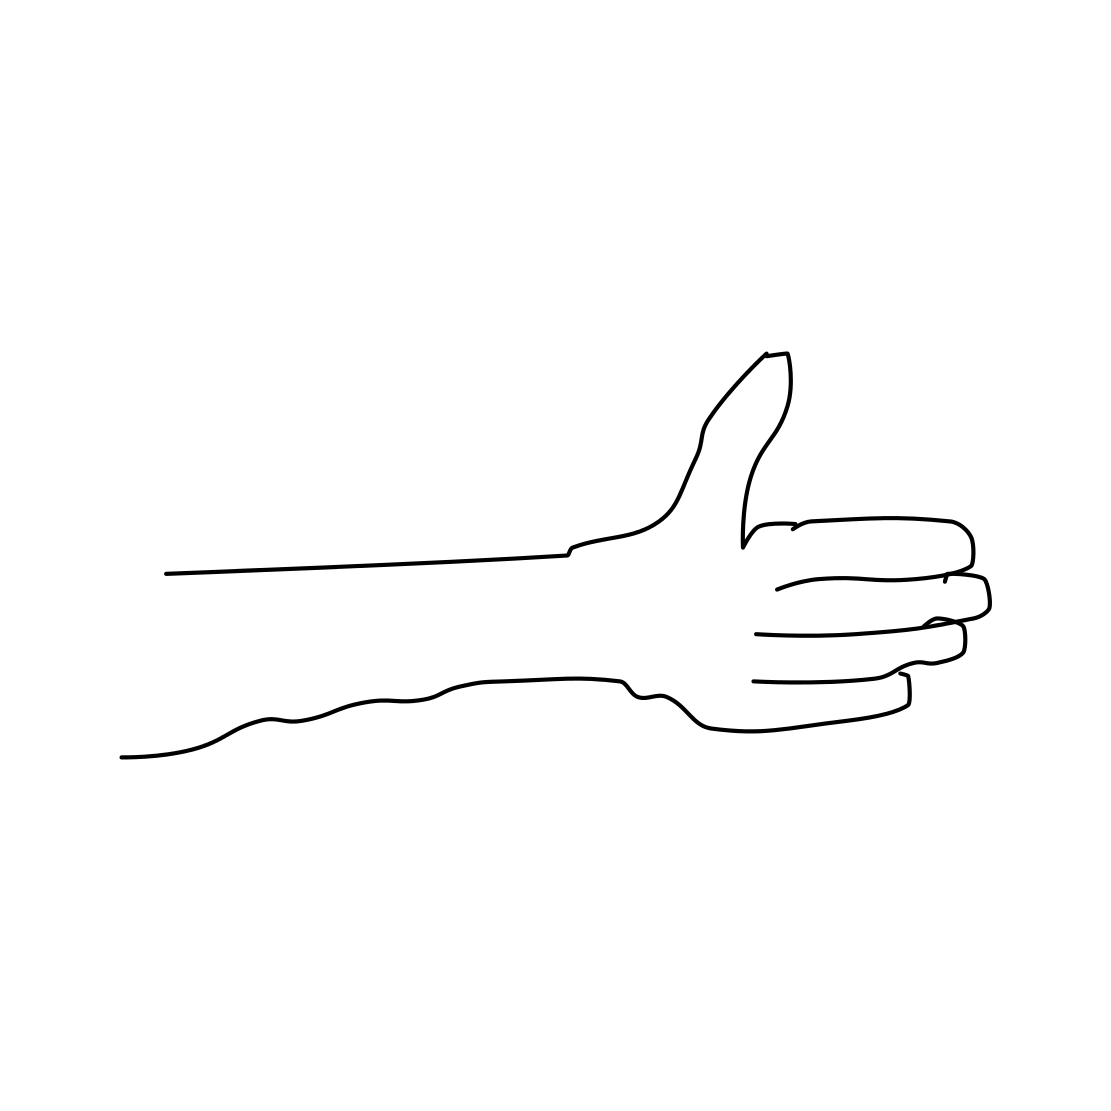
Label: hand